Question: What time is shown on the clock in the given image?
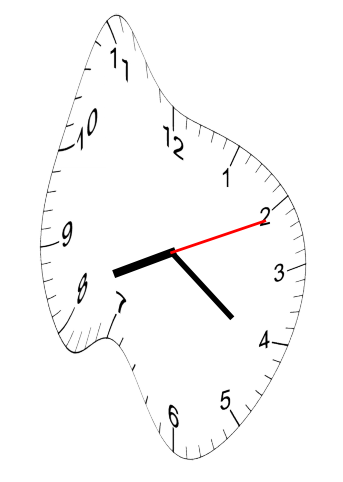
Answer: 08:21:11